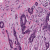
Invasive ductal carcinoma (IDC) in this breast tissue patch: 1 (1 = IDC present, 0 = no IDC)